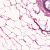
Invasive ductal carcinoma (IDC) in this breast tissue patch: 0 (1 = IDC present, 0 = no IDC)